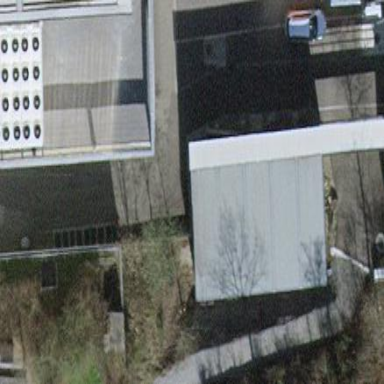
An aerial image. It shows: Industrial building with metal roof.